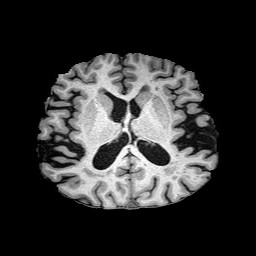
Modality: T1w
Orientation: coronal
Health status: healthy